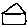
Label: house